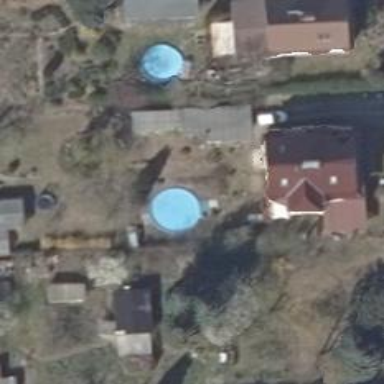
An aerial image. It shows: Swimming pool located in leisure land.